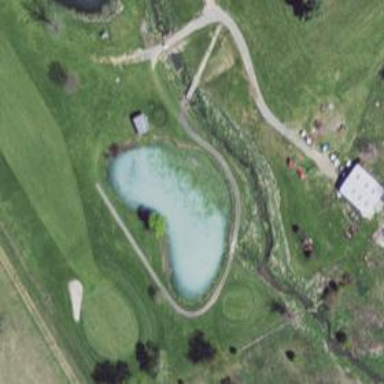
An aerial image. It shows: Path for both roads and golfers.